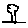
Label: tree